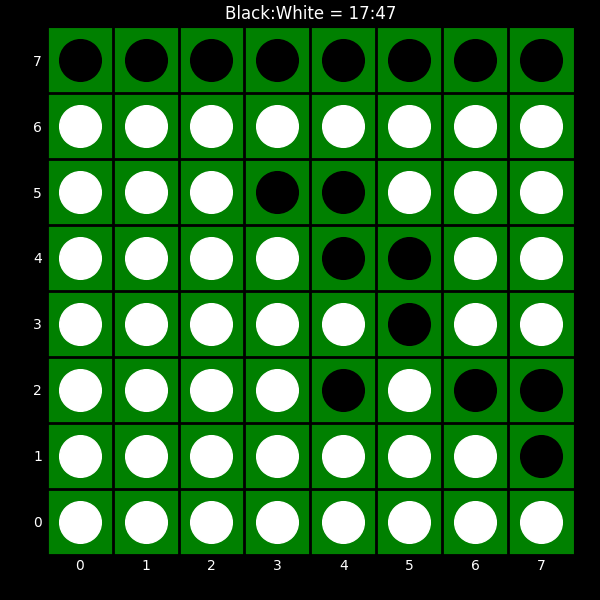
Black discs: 17
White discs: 47